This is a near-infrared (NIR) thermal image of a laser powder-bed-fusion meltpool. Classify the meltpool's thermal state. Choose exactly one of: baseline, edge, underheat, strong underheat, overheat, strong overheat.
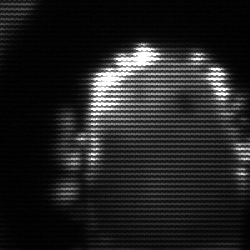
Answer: baseline